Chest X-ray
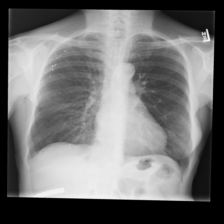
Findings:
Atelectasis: negative
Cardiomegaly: negative
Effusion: negative
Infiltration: negative
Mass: negative
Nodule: negative
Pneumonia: negative
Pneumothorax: negative
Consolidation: negative
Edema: negative
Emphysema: negative
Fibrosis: negative
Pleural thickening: negative
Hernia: negative